Question: <URL>
Hi there everyone!
I'm trying to build my internet files into a format that is optimized for the internet, but when I tried to build it using npm run build, it gave me the above error message even though I have mainly jpegs and png files that were processed and built correctly on other project files.
May I know how to fix this and/or understand the error code so I can resolve future errors of this nature? Below is the package.json file details in case you need it to help resolve the error.
Thank you so much
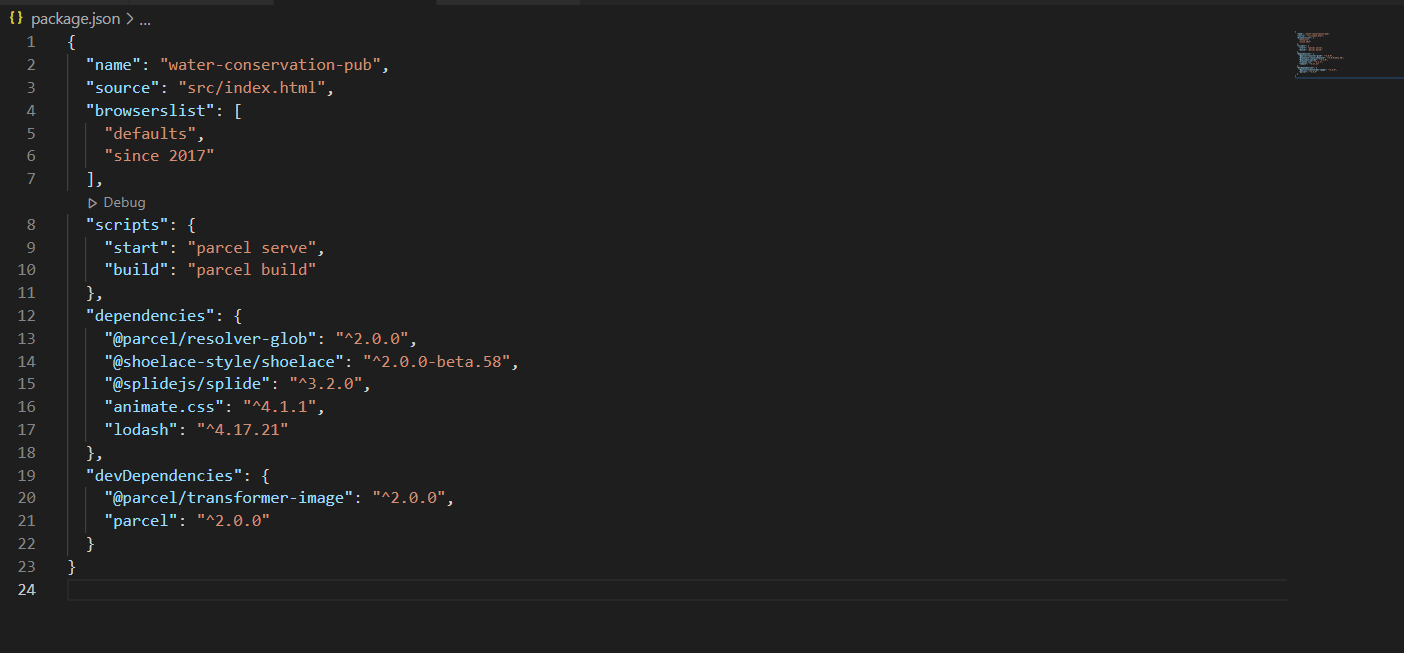
Answer: As mentioned in the comments, this looks like a bug in '@parcel/image-optimizer', and if you could share a more specific repro, that would be helpful.
In the meantime, you could probably work around this by <URL> - just create a '.parcelrc' file at the root of your project that looks like this:
'''
{
"extends": "@parcel/config-default",
"optimizers": {
"*.{jpg,jpeg,png}": []
}
}
'''